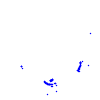
Particle: kaon